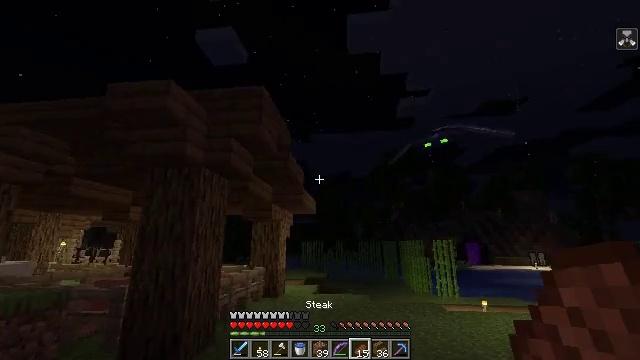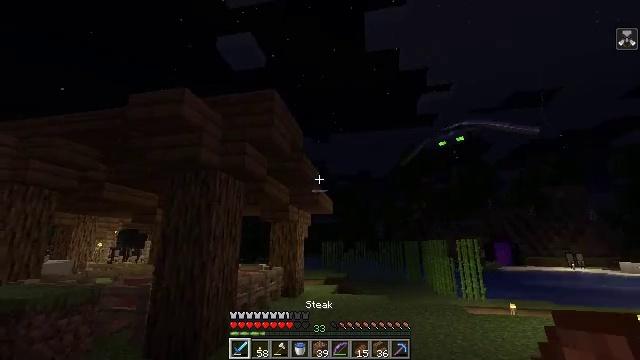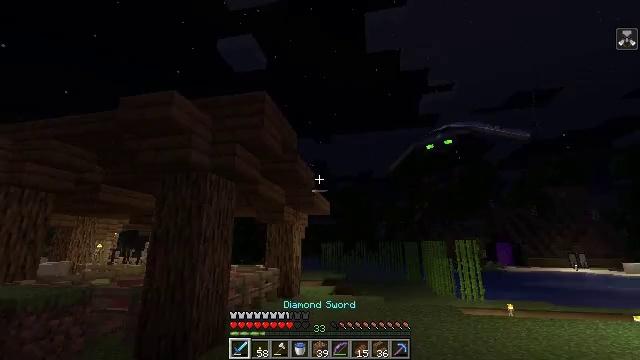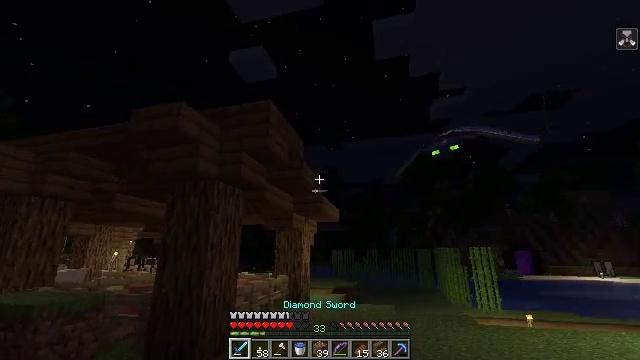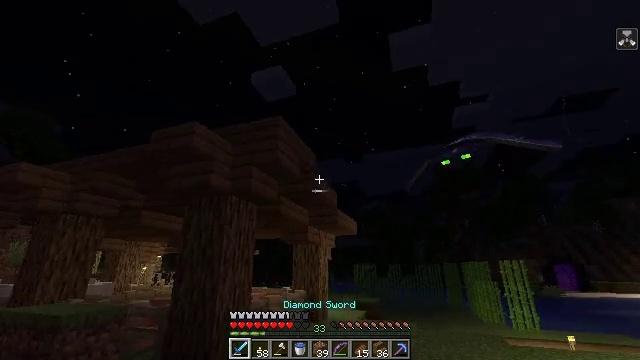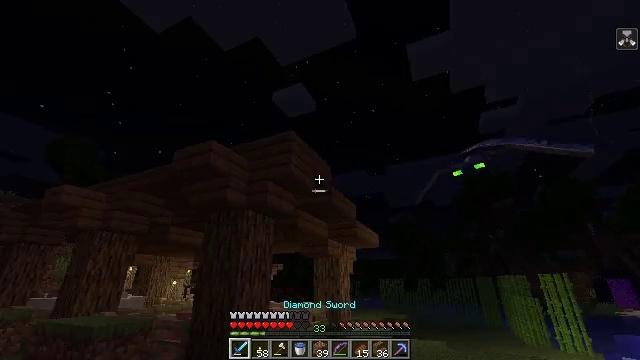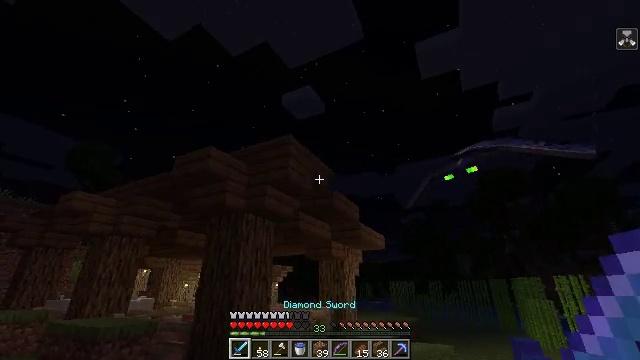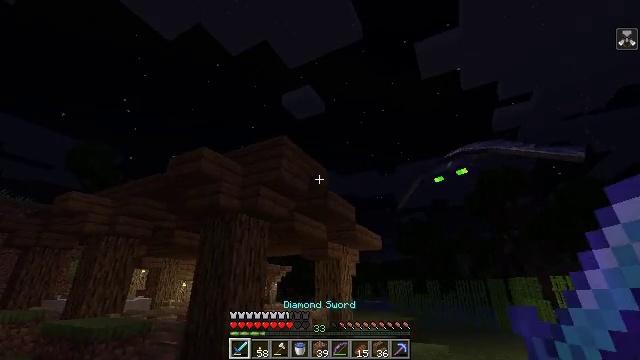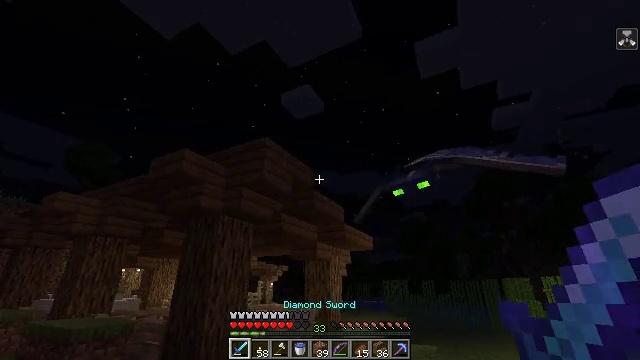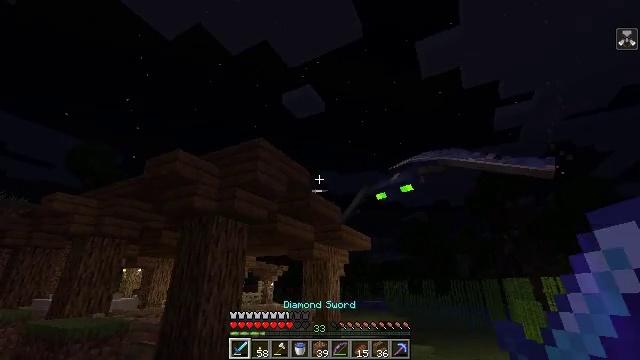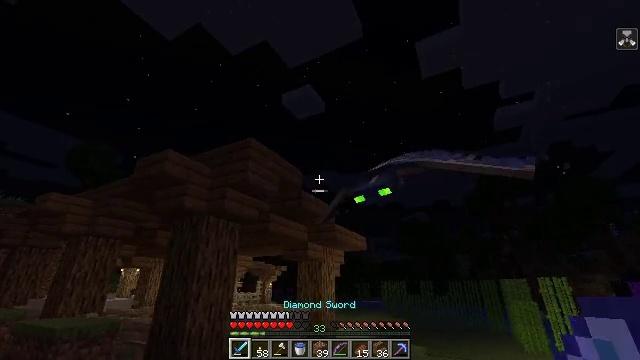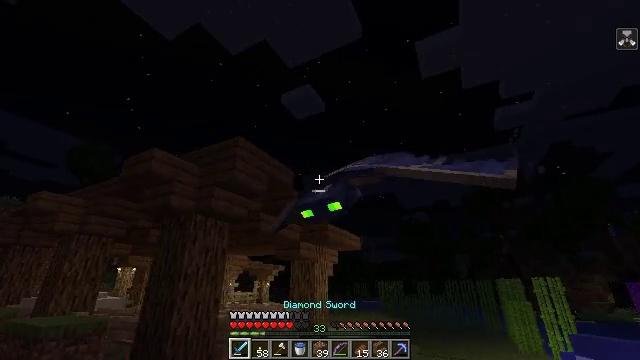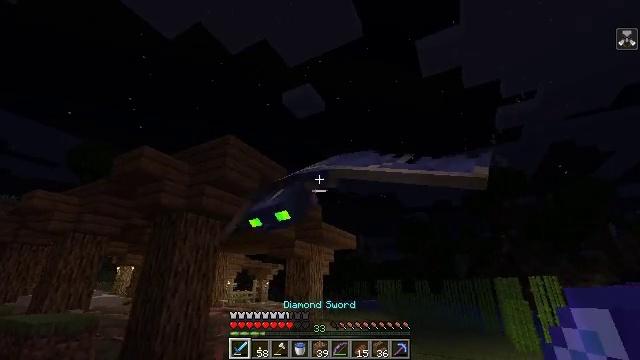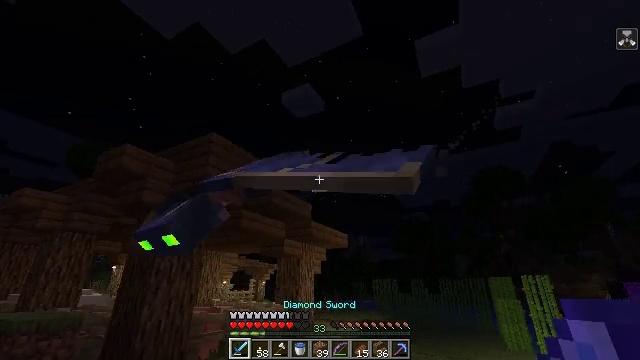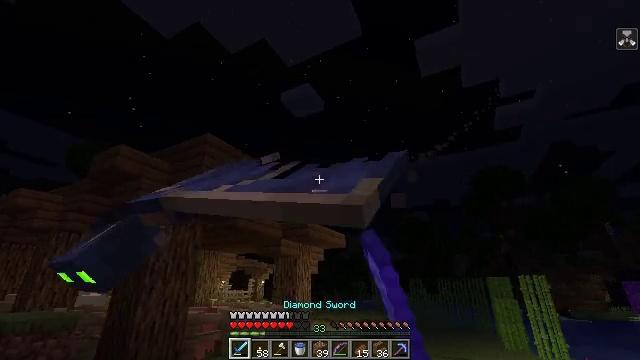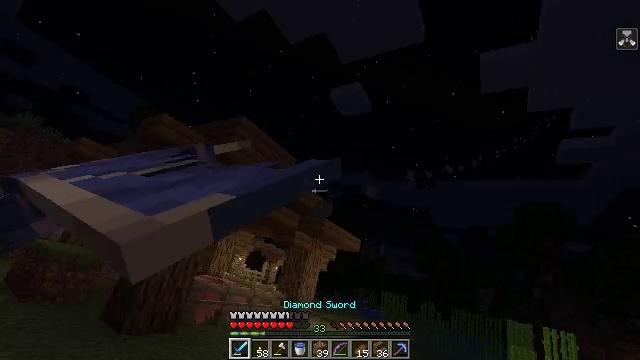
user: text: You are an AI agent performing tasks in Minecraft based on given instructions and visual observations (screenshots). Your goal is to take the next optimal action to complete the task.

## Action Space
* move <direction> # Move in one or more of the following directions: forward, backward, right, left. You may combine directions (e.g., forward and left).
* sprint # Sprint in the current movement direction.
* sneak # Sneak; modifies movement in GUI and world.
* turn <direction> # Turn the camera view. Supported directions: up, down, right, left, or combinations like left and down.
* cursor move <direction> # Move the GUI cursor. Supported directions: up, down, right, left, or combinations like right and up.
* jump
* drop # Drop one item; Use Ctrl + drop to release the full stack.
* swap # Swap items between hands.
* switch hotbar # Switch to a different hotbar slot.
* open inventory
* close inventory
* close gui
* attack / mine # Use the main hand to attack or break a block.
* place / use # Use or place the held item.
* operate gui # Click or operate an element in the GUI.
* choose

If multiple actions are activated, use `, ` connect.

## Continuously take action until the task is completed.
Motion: motion action
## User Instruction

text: Kill the phantom.
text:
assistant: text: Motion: move right, turn left, switch to hotbar 1
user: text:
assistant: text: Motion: move right, switch to hotbar 1
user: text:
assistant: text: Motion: move right, turn left and up, switch to hotbar 1
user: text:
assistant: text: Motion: move right, turn left and up
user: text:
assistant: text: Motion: move right, turn left and up
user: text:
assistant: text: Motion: move right, turn left
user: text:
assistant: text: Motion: move right
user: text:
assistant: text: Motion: move right
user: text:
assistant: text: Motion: move right
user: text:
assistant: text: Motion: move right
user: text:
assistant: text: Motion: move right
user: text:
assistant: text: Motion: move right
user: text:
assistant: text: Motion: move right, attack / mine
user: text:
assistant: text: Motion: move right, attack / mine
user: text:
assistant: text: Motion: move right, turn left and down, attack / mine
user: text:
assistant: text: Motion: move right, turn left and down
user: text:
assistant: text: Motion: move right, turn left and down
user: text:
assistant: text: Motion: no_op